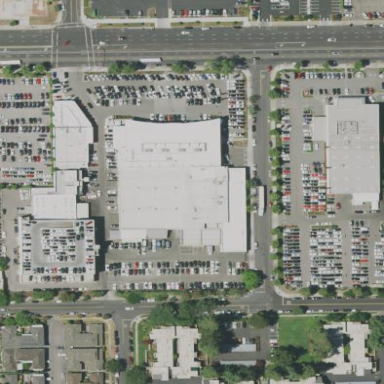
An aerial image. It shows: Car shop building.